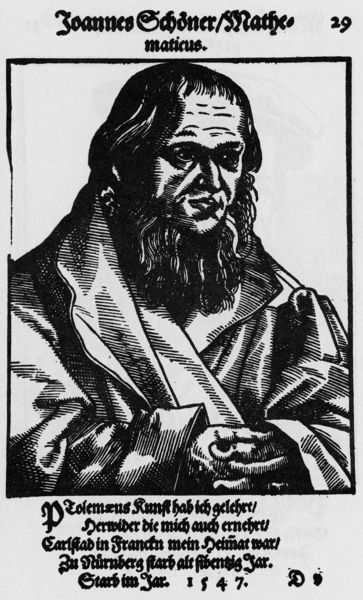
Titel: Bildnis des Johannes Schöner
Künstler: Tobias Stimmer
Institution: (Seriendruck)
Schlagwörter: dunkel, hand, mann, umhang, weiß, finger, frisur, grau, haar, hell, mund, nase, ohr, profil, schwarz, stirn, zeichnung, blick, bart, augen, falten, gesicht, johannes, kragen, mensch, rahmen, tod, tot, vollbart, ärmel, bild, bildnis, herr, hände, portrait, porträt, geistlicher, gewand, haare, kutte, mantel, brustbild, kinn, lippen, locken, renaissance, pony, lächeln, holzschnitt, schrift, düster, grafik, graphik, auto, gefaltet, dichter, ernst, poet, finster, zahlen, deutsch, faltenwurf, buch, linie, kontur, druck, druckgraphik, schraffur, schraffuren, radierung, stich, titel, seite, schwarzweiß, text, schriftsteller, überschrift, autor, stirnfalten, manschetten, beten, kunst, zunft, jahr, runzeln, gestorben, zahl, gelehrter, zeilen, kupferstich, altdeutsch, nürnberg, majuskel, ich, mathematiker, gelehrt, mathe, dreibiertelprofil, erbst, starb, joannes, jar, d, 1547, mathematicus, 29, schöner, seite 29, sterbeurkunde, maticus, hab, im jahr